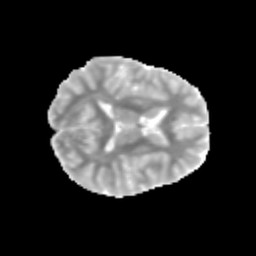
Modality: MD
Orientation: axial
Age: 9
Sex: female
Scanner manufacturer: siemens
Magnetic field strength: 3 T
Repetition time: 3.8 s
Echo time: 0.07 s